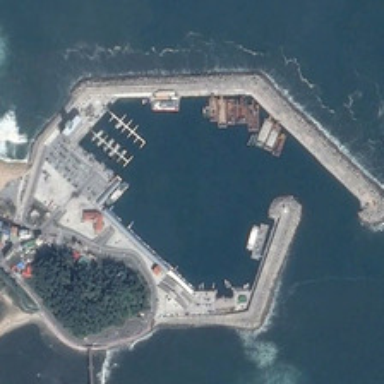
Several boats are in a port near some buildings and green trees .